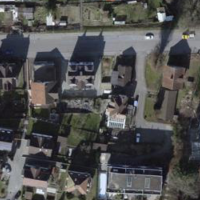
EUNIS habitat code: 54
Species observed at this site:
Cydonia oblonga